Question: I am using the <URL> index and I just started receiving a JsonSerializationException when retrieving my data. I'm not sure if this is a NEST issue or otherwise, but it just randomly started happening and we haven't made any major changes to our implementation or infrastructure.
I am attempting to retrieve the Ids of my data (stored as a Guid) with a typed Search<>() and I am getting an exception when the data is processed by JSON.NET.
'''
client.Search<ESEventItem>(s =>
s.Index("dev-events004")
.Fields(f => f.Id).Size(100000)
.Type("event").MatchAll()).Documents.ToList()
'''

Running this same query manually in Sense produces no noticeable issues:
'''
POST /dev-events004/event/_search
{
"size": 100000,
"query": {
"match_all": {}
},
"fields": [
"id"
]
}
'''
---
'''
{
"took": 2088,
"timed_out": false,
"_shards": {
"total": 5,
"successful": 5,
"failed": 0
},
"hits": {
"total": 19257,
"max_score": 1,
"hits": [
{
"_index": "dev-events004",
"_type": "event",
"_id": "670a1055-cbe3-480e-b807-a2b500f9dfb3",
"_score": 1,
"fields": {
"id": [
"670a1055-cbe3-480e-b807-a2b500f9dfb3"
]
}
},
/* ... additional results ... */
]
}
}
'''
---
If I perform a raw, untyped query 'Fields(new[] { "Id" })' it does not throw an exception. Likewise, if I return the whole ESEventItem object, rather than just the Id fields, it also works without an exception.
---
To the NEST developer: this question is mirrored as an <URL>.
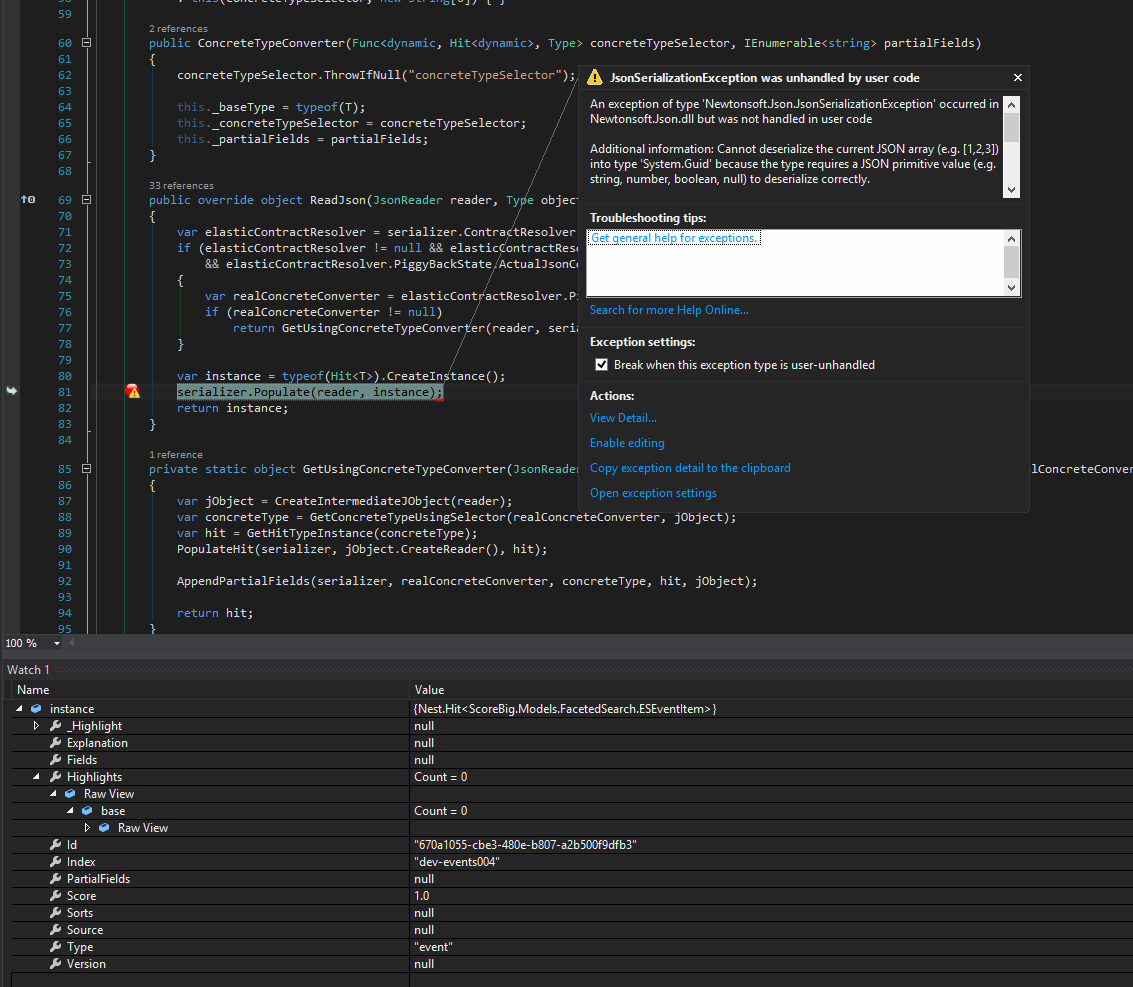
Answer: This is due the fact that elasticsearch 1.0 changed how fields are returned. The upcomming NEST 1.0 will support this.